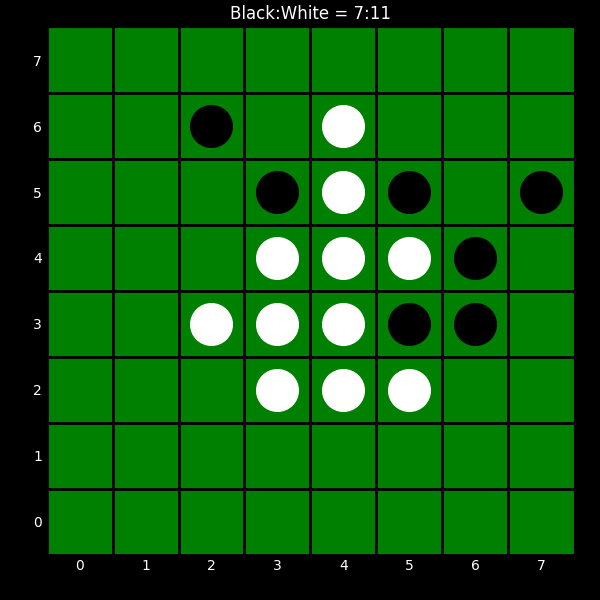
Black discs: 7
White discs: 11